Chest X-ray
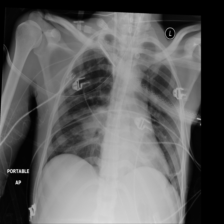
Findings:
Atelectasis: positive
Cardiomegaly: negative
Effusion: negative
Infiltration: negative
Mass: negative
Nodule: negative
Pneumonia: negative
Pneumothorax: negative
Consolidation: negative
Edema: negative
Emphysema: negative
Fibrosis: negative
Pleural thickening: negative
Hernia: negative